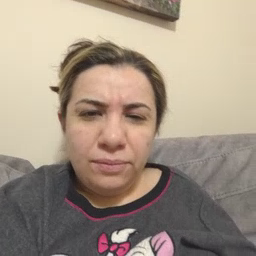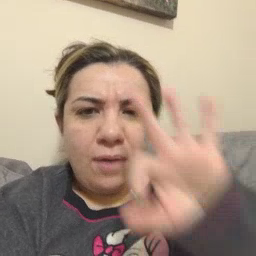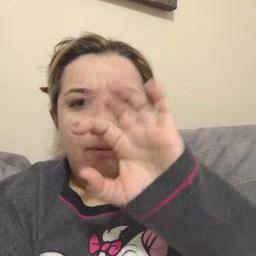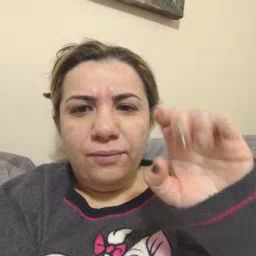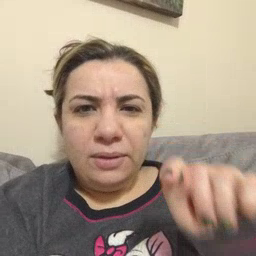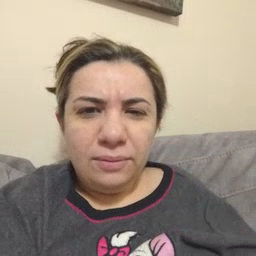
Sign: feet